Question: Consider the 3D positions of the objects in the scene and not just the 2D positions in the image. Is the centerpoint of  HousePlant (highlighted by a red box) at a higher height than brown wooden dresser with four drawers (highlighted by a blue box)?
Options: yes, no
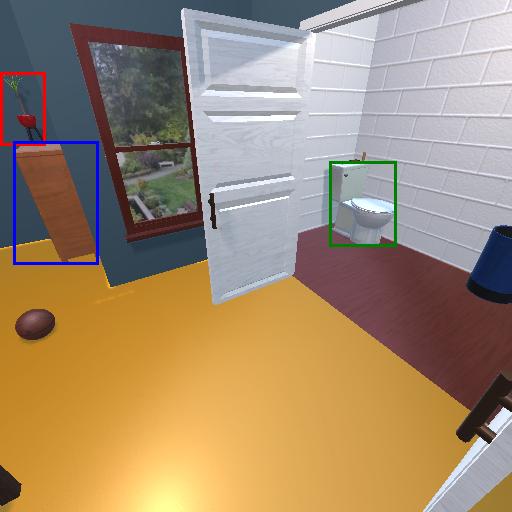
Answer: yes